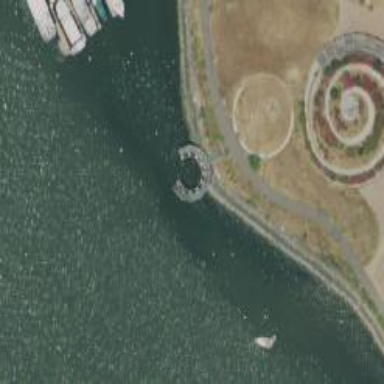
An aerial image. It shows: Man-made pier.